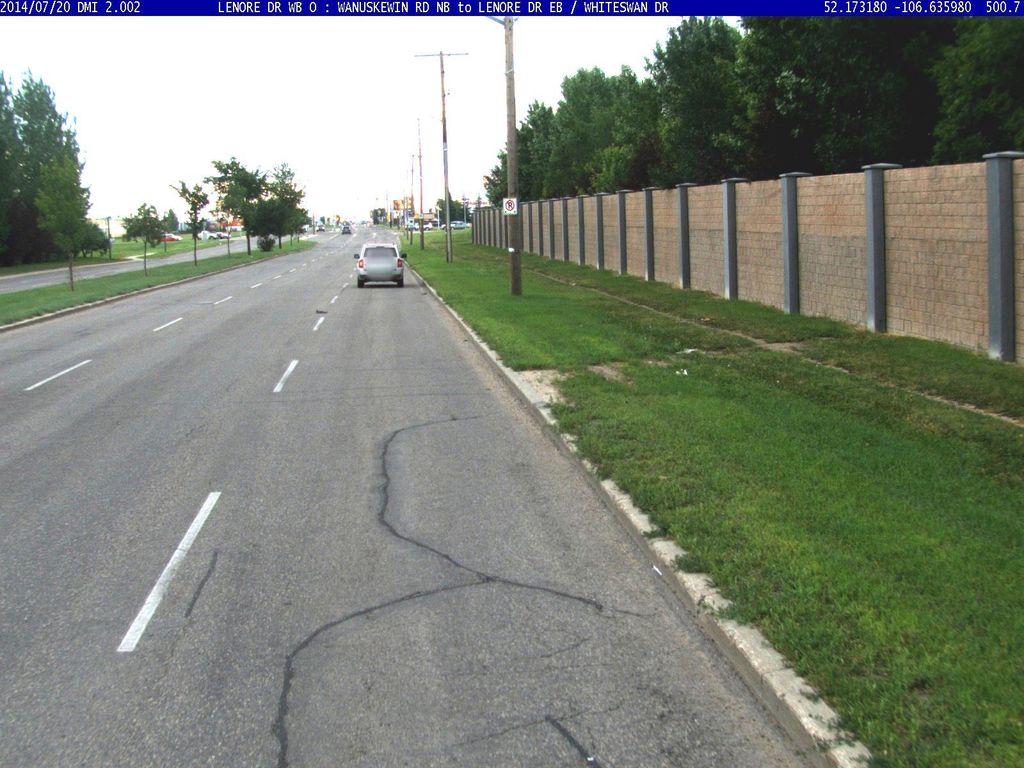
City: saskatoon